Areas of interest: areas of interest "Library"
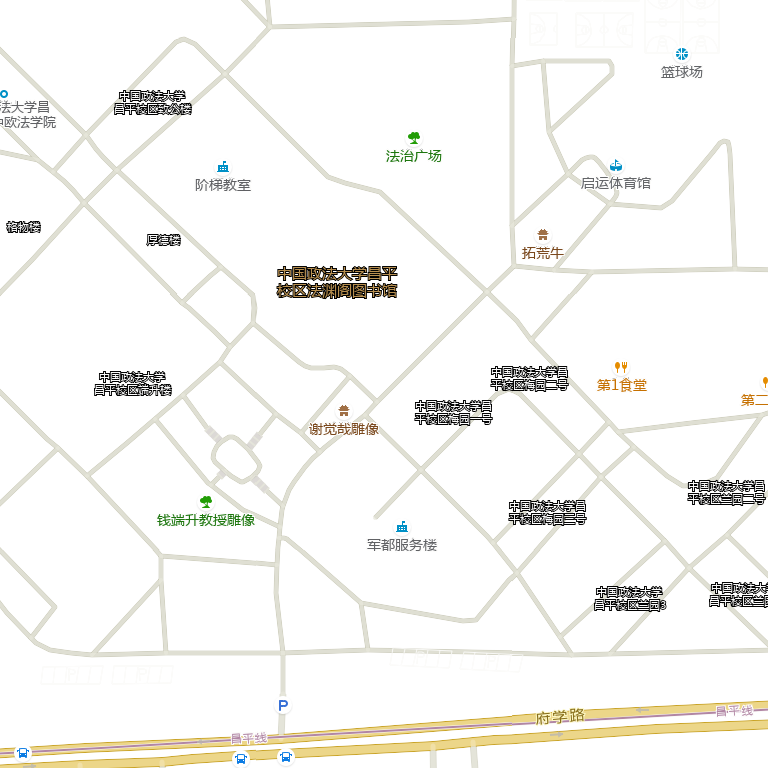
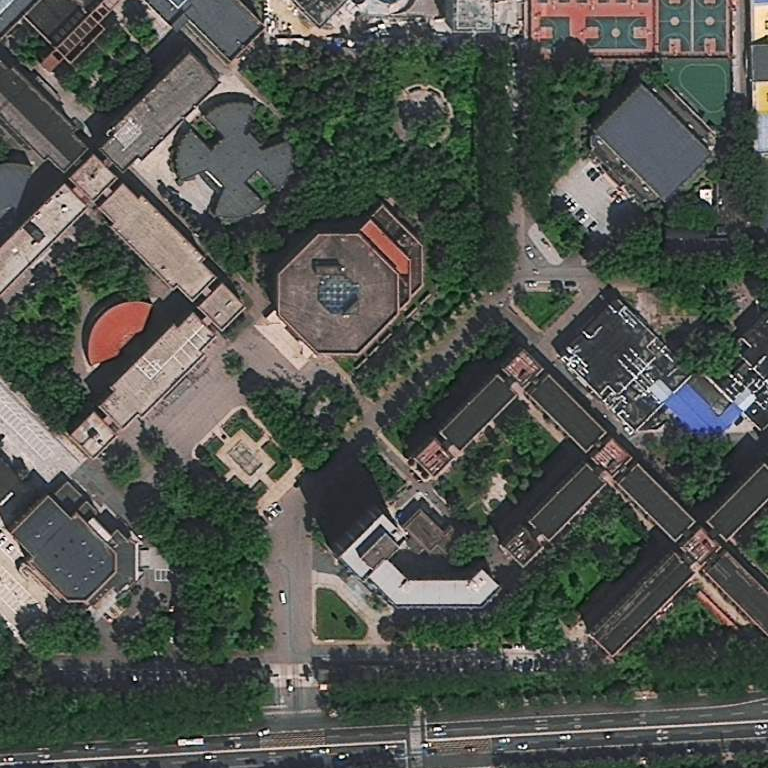